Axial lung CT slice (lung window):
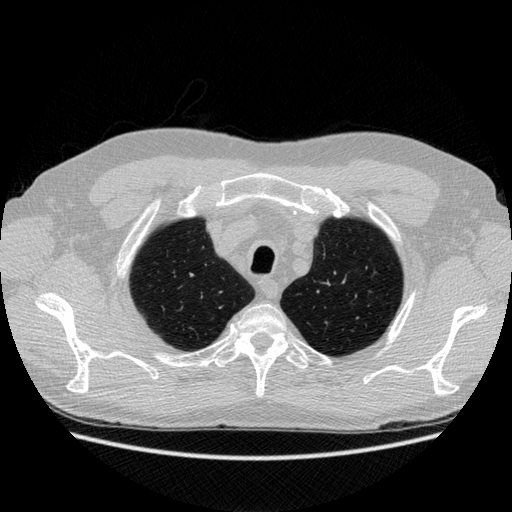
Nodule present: no